Question: I am enhancing the design of my project and I want to add a watermark in my '@html.textboxfor'. I was able to add it but it's not working on IE 8. So, I would like to add an image inside my '@html.textboxfor' for the user to know what should be given or typed inside the 'textbox' even if the watermark will not work.
The problem is I can't make it work. I tried CSS I searched from the web but none of it is working.
Here is an example of how it looks. Thanks in advance.

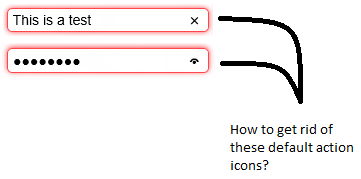
Answer: There are several ways to accomplish that.
Take this example:
<URL>
'''
<div class="some-input-parent" style="border: 1px solid #DDD;">
<input class="some-input" style="border: none; "/>
<img class="some-input-img" src="yourImage.png"/>
</div>
'''
'''
.some-input{
width:120px;
}
.some-input-img{
width:15px;
}
.some-input-parent{
width:140px;
}
'''
The trick is to have a 'div' or a 'span' that contains an input field, and that 'div' will have the image as well aligned either to the right or left ().
The width of the span will equal the width of the text field + the width of the image + some extra space for the borders, padding, etc.
---
---
Once you set the background, push it to the right by specifying it's position. Then add padding to the input field to give it an outer width so that we prevent the text from overlapping with the image.
<URL>
'''
<input class="real-input" type="text" />
'''
'''
.real-input
{
background-image: url(youIcon.png");
background-position: 119px 0;
background-repeat: no-repeat;
background-size: 17px auto;
padding-right: 26px;
width: 111px;
}
'''
Result: